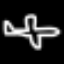
Label: airplane